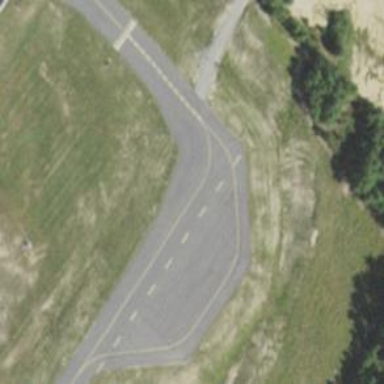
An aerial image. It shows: Image of taxiway at airport.